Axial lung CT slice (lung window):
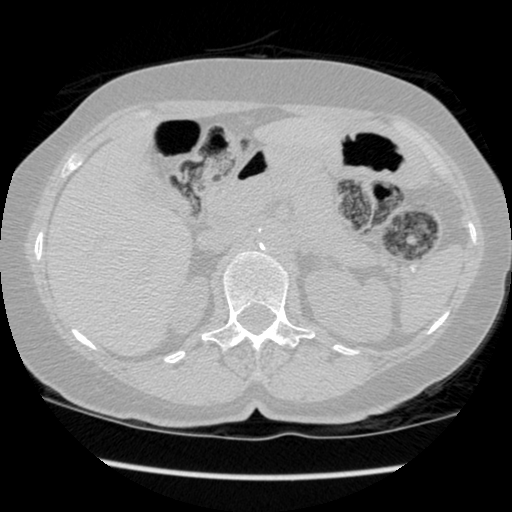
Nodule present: no